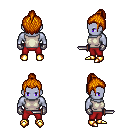
a pixel art fantasy rpg character, male body template, dark elf, purple skin, white sleeveless shirt, red pants, dark blonde short topknot hairstyle, metal gloves, gold boots, dagger, four views (front, back, left, right), 2x2 character sprite sheet, small pixel art, hard edges, no anti-aliasing